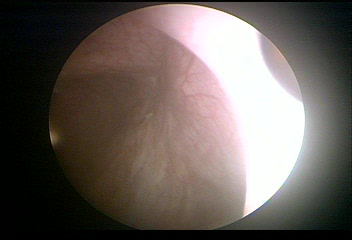
Modality: WLC
Class: Normal mucosa
Bladder cancer association: No